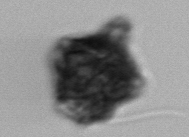
Label: Gonyaulax